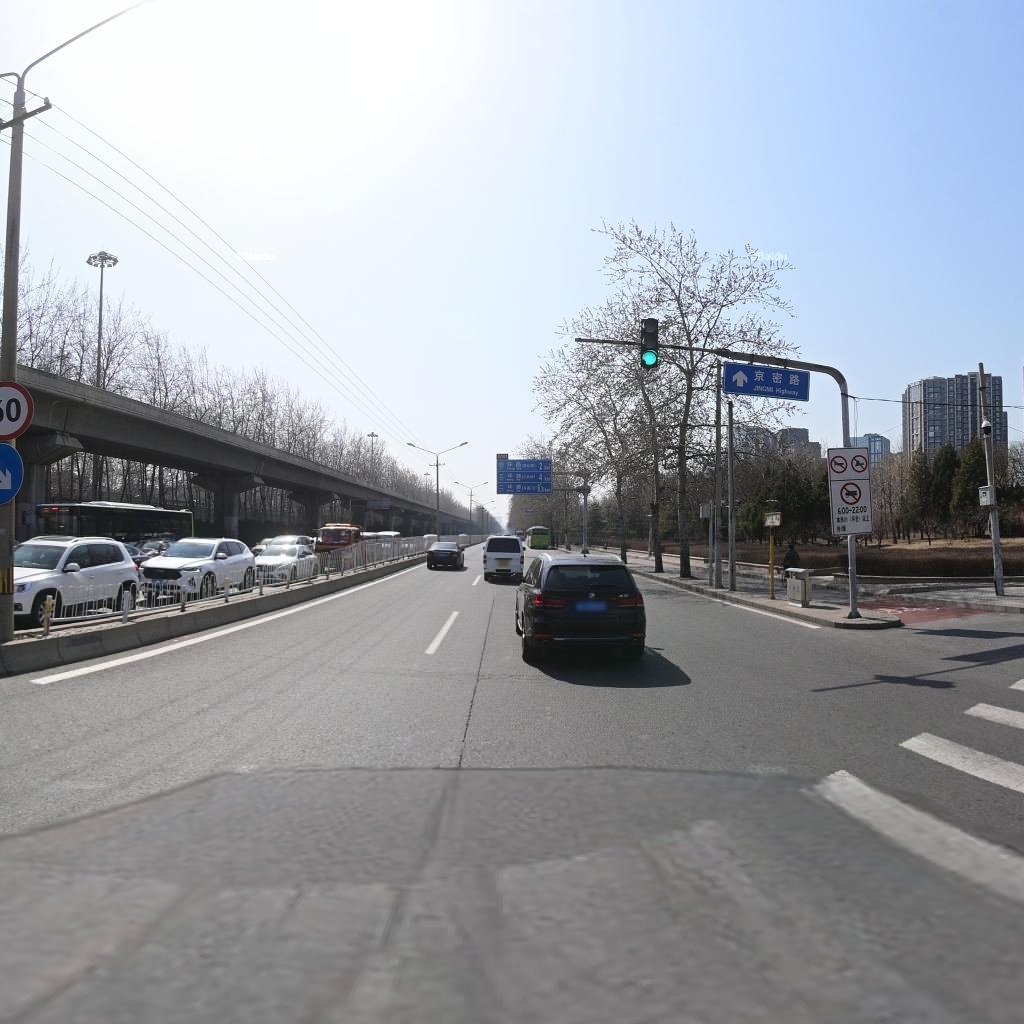
Region: Chaoyang
Road damage annotations: longitudinal crack, alligator crack